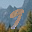
Label: 9